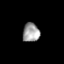
Tissue: prostate
Cell type: B cells
Senescence score: 0.7345
Nuclear area (px): 313
Mean DAPI intensity: 158.463